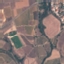
Label: PermanentCrop